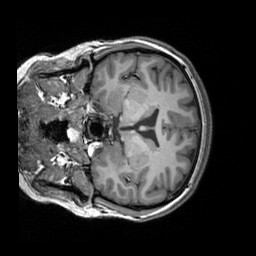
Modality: T1w
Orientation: coronal
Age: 19
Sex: female
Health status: healthy
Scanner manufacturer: siemens
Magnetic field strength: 3 T
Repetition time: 2.3 s
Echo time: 0.00303 s